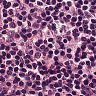
Metastatic tissue present: no